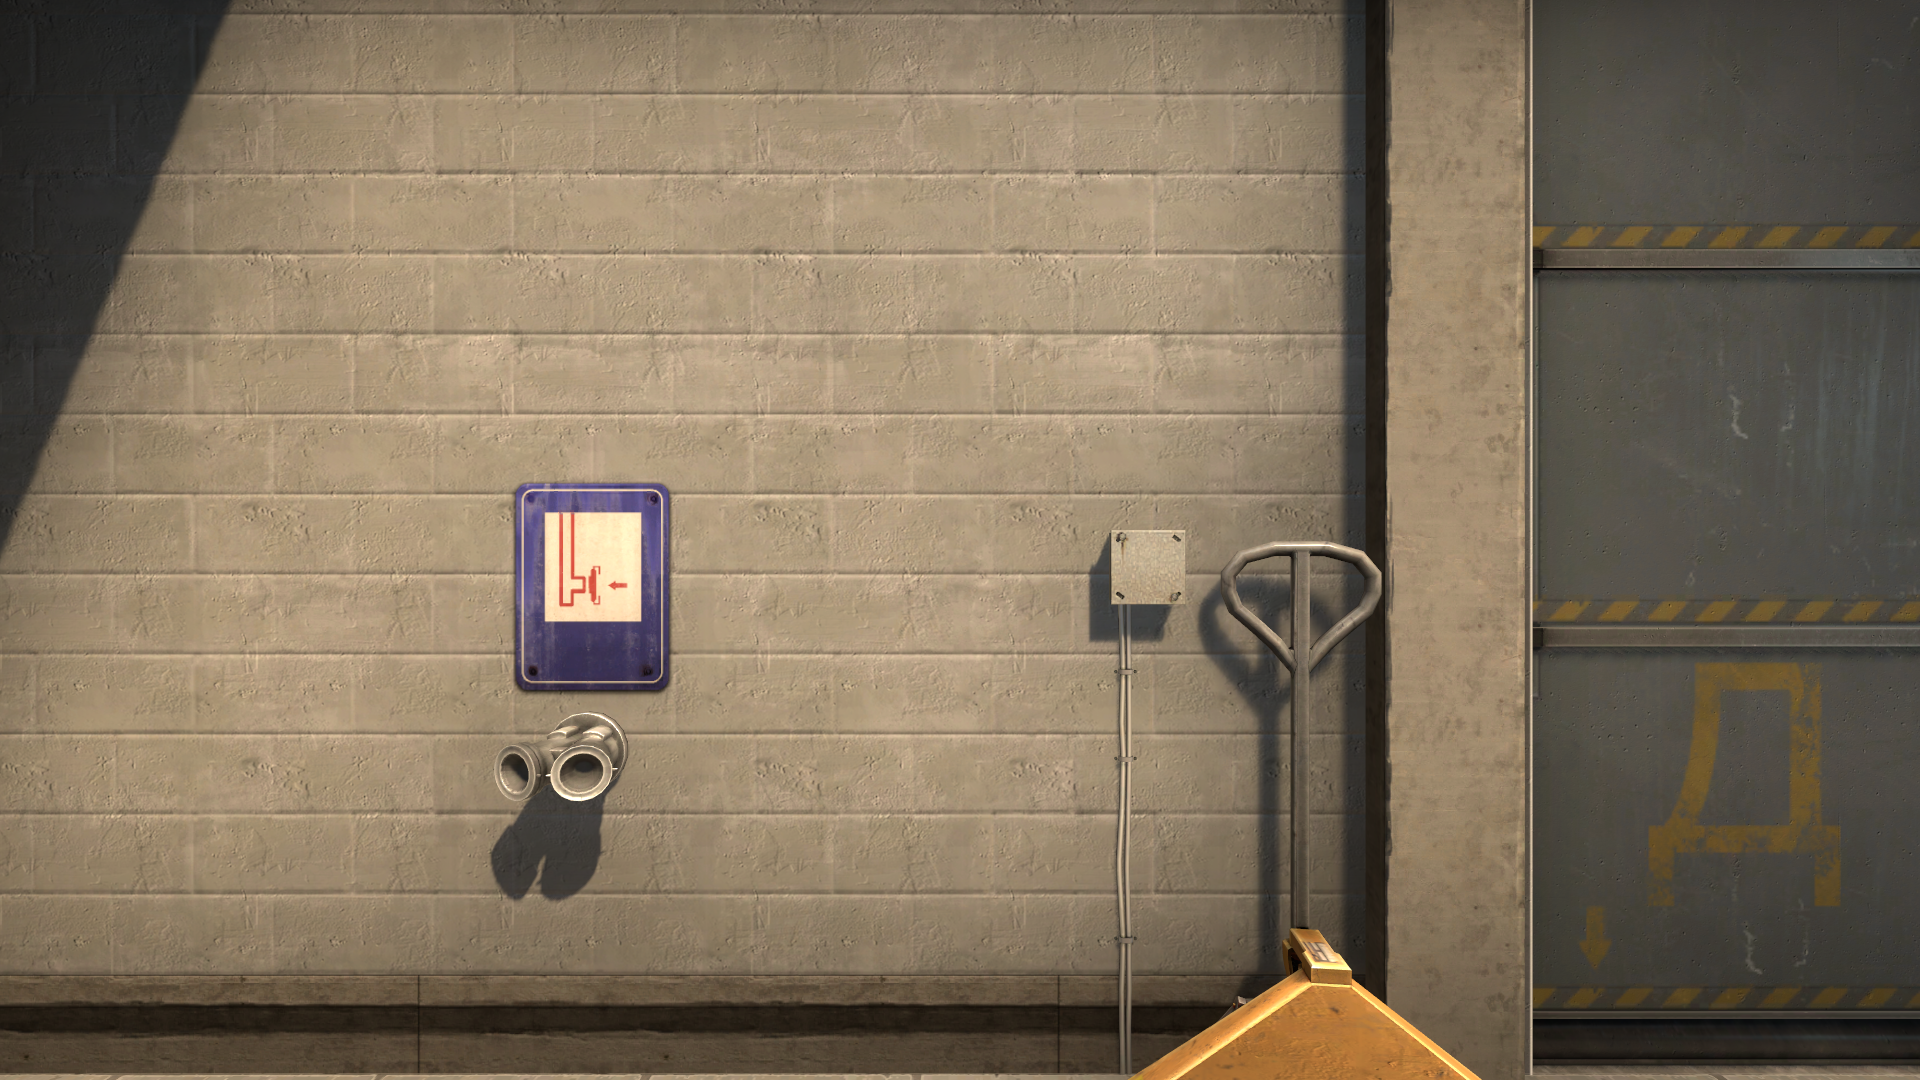
Map: de_train